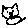
Label: cat